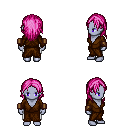
a pixel art fantasy rpg character, female body template, dark elf, purple skin, brown robe, white pants, pink long hairstyle, leather bracers, four views (front, back, left, right), 2x2 character sprite sheet, small pixel art, hard edges, no anti-aliasing